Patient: sex M, age 61
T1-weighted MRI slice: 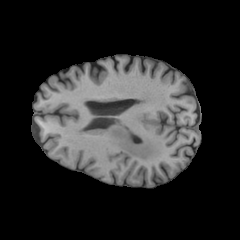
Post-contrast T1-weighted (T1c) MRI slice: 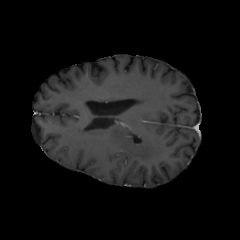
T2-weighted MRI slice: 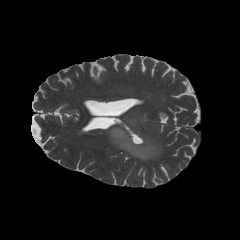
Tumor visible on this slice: yes
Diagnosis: Astrocytoma, IDH-wildtype
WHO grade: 3